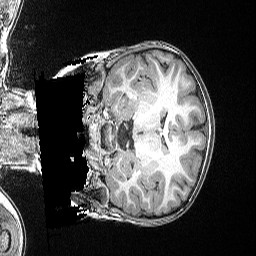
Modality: T1w
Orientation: coronal
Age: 66
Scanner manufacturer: siemens
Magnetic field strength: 3 T
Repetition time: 2.5 s
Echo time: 0.00347 s